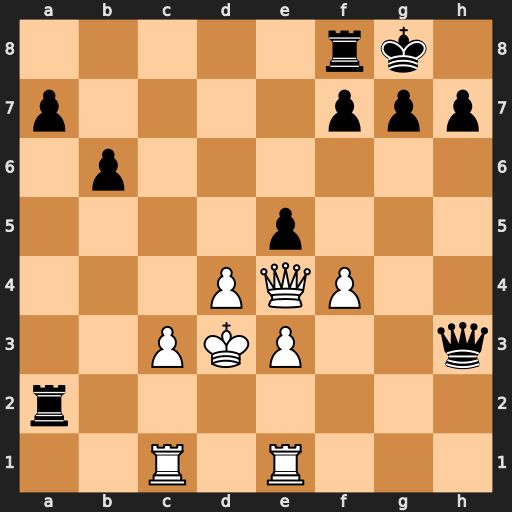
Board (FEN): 5rk1/p4ppp/1p6/4p3/3PQP2/2PKP2q/r7/2R1R3
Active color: w
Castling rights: -
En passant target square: -
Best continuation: Rh1 Rh2 Rxh2 Qxh2 Rh1 Qxh1 Qxh1